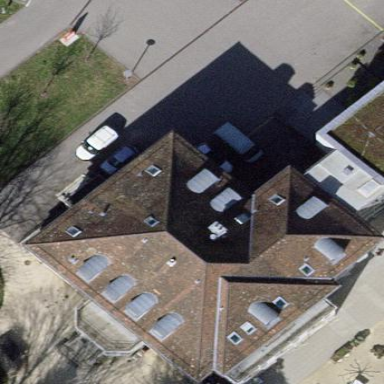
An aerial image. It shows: Hospital building.